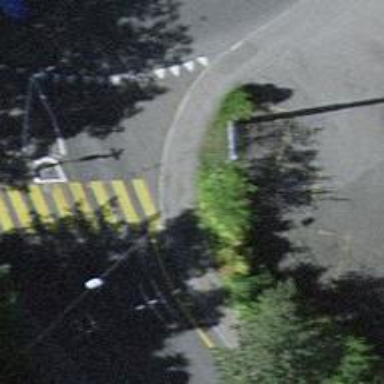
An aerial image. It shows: Kerb barrier.